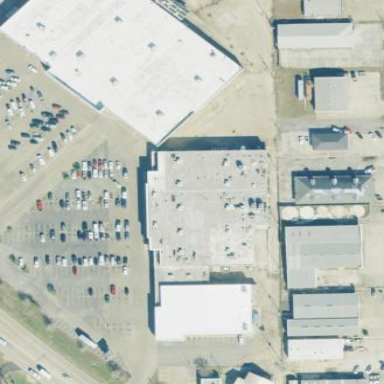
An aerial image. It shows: Supermarket building.